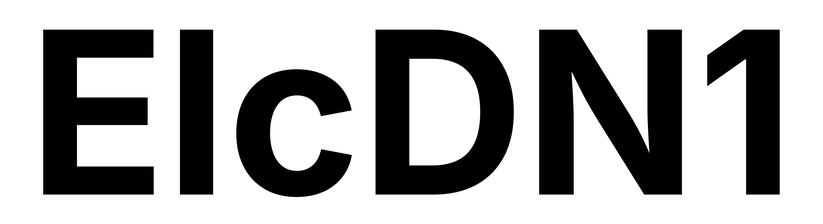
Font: Inter_Bold